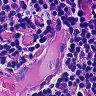
Metastatic tissue present: no